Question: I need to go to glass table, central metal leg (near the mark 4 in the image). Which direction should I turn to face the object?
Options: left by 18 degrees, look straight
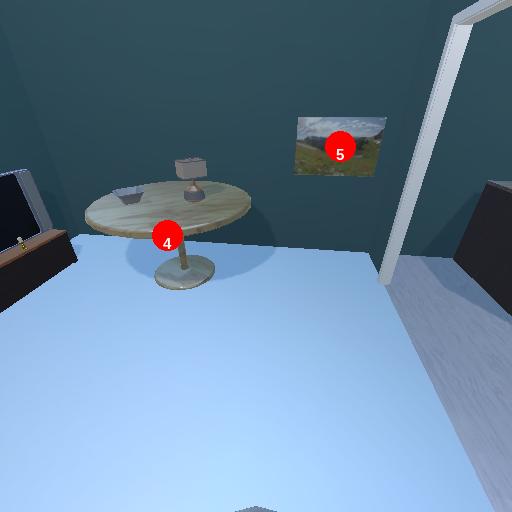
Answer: left by 18 degrees